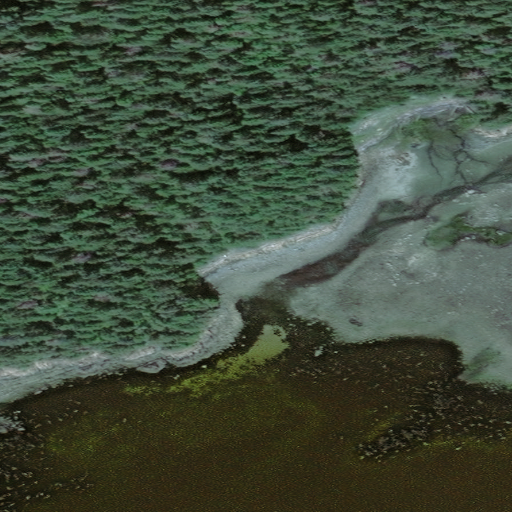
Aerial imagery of cape in Alaska named Rob Point containing only unknown